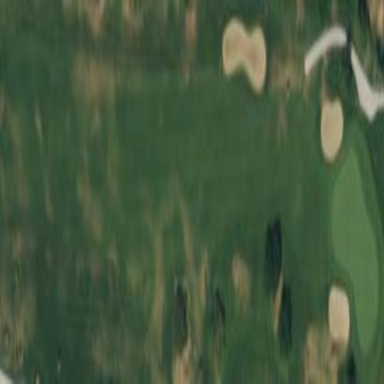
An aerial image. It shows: Scenic golf fairway.